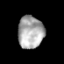
Tissue: prostate
Cell type: Endothelial cells
Senescence score: 0.3097
Nuclear area (px): 822
Mean DAPI intensity: 169.381